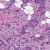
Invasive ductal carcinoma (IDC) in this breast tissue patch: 1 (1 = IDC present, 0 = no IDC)